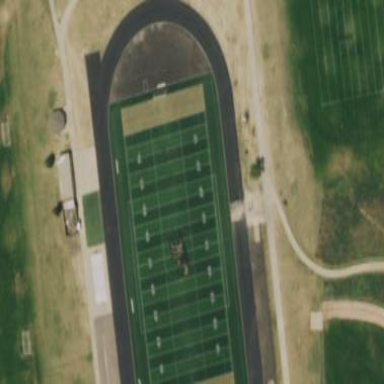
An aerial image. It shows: Pitch for American football with artificial turf surface.